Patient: sex F, age 29
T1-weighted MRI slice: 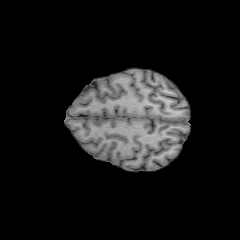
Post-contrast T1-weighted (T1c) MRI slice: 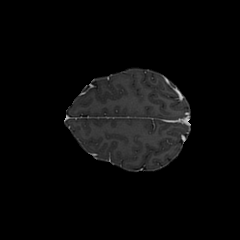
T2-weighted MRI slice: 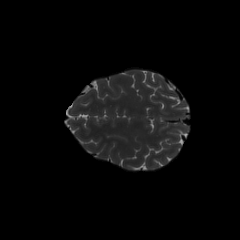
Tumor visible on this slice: no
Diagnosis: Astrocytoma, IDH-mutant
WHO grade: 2